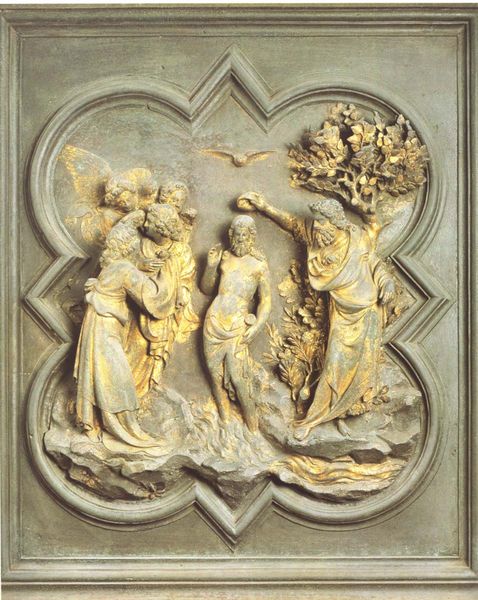
Titel: Nordtür
Künstler: Lorenzo Ghiberti
Standort: Florenz, Baptisterium (EU - I - Toskana)
Schlagwörter: baum, vogel, wasser, tür, johannes, rahmen, stein, taube, täufer, gold, engel, relief, rahmung, olive, bronze, foto, portal, jesus, taufe, jordan, taufe christi, heiliger geist, bronzetür